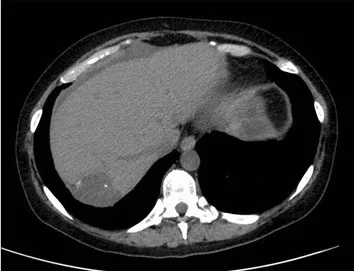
CT scan without contrast of the liver at the time of the first hepatic progression, showing a single metastasis, characterised by pronounced hypodensity and calcification islets (axial plane, abdomen window).
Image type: radiology (ct)